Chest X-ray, PA view. Patient: 39 years old, sex M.
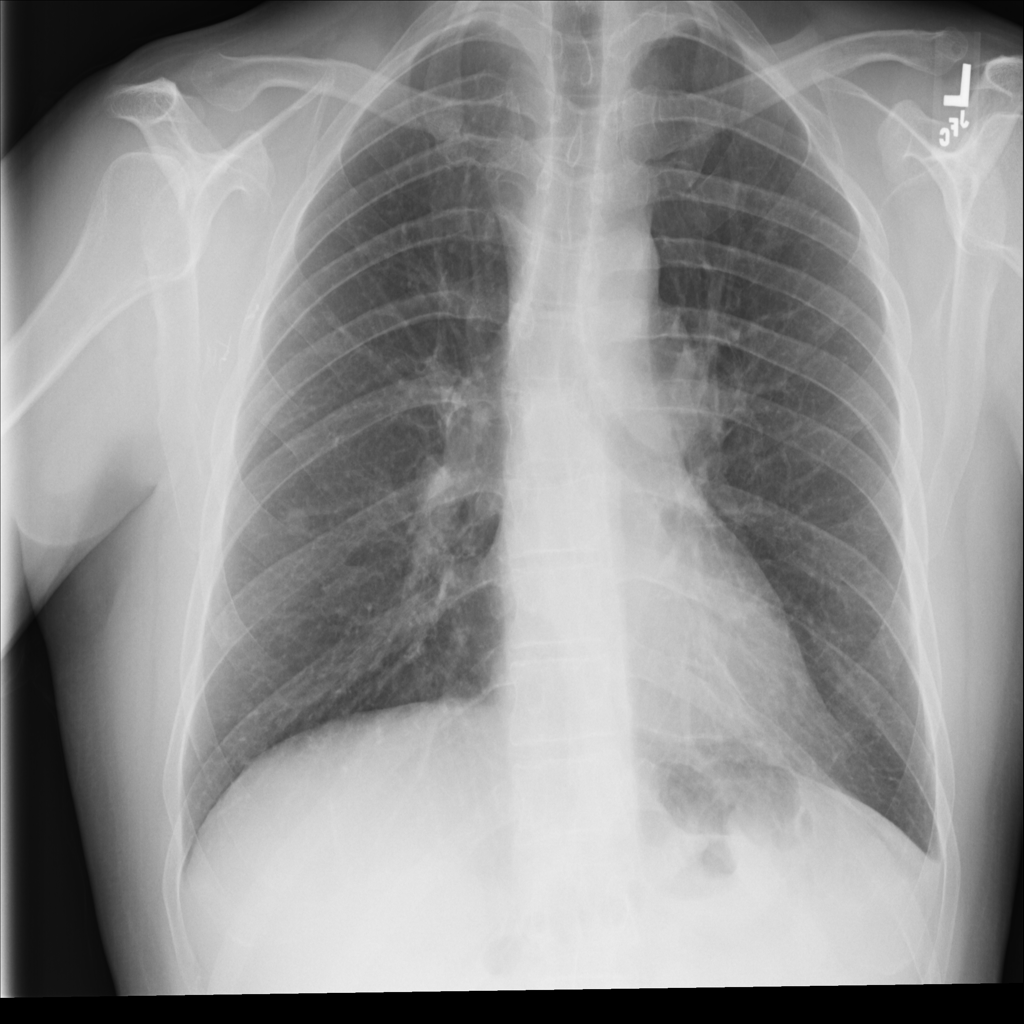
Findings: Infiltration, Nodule